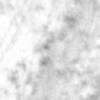
Label: no_change